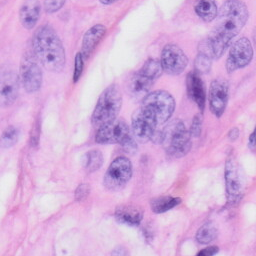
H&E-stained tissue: Skin